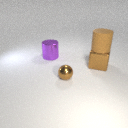
small brown metal sphere to the right of large purple metal cylinder